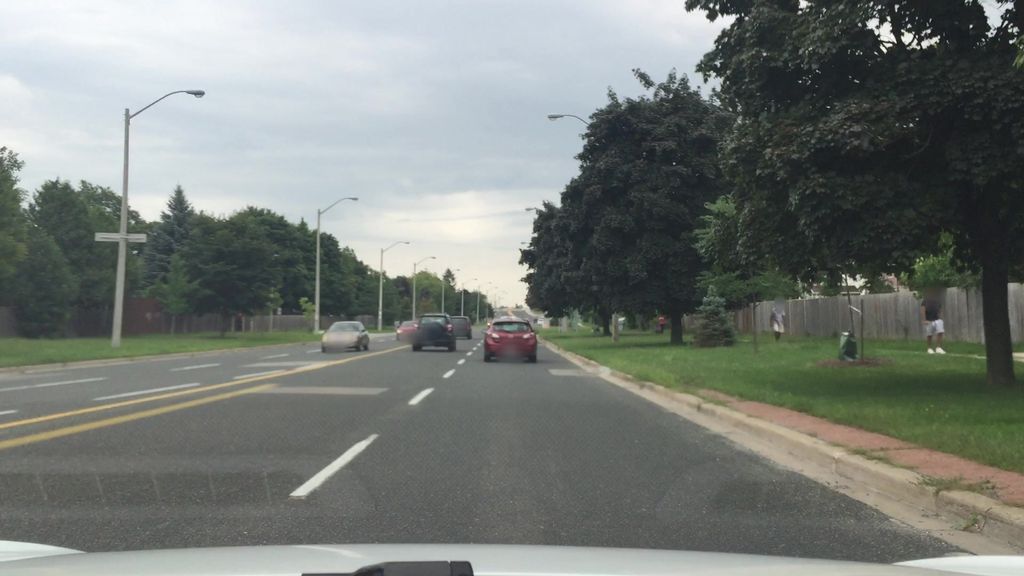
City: toronto